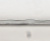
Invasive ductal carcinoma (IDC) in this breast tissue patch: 0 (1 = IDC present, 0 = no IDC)